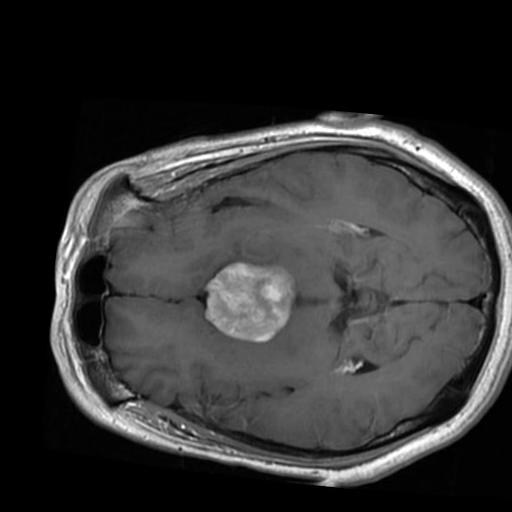
Label: brain_tumor